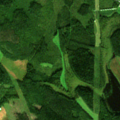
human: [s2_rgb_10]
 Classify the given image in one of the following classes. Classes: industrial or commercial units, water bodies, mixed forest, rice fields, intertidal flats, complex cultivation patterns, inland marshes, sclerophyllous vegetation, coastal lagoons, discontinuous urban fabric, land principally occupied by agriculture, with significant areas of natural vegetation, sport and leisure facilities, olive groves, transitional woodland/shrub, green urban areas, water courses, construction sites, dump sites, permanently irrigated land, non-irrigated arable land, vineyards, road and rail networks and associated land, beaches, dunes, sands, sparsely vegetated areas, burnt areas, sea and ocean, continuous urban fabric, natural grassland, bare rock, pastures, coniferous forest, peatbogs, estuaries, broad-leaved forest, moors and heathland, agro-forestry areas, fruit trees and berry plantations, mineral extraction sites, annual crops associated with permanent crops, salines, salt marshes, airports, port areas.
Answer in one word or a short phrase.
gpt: land principally occupied by agriculture, with significant areas of natural vegetation, mixed forest, transitional woodland/shrub